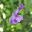
Label: 6